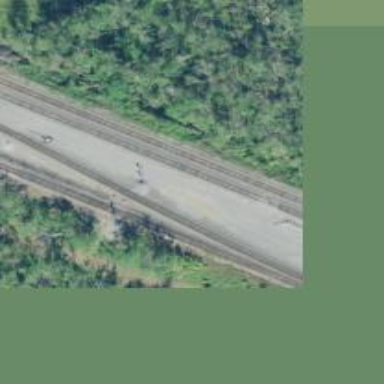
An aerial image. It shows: Railway track.